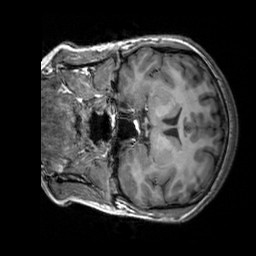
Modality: T1w
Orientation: coronal
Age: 25
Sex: female
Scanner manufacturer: siemens
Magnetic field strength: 3 T
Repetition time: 2.3 s
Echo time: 0.00303 s